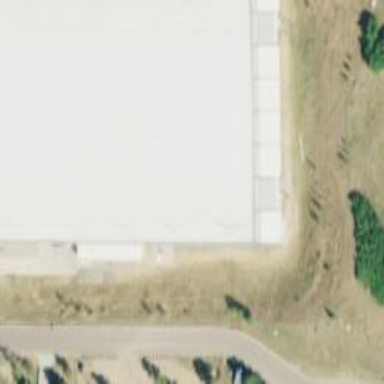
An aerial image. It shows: Building with artificial turf surface.